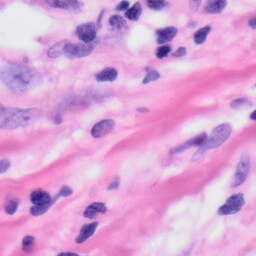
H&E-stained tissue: Skin